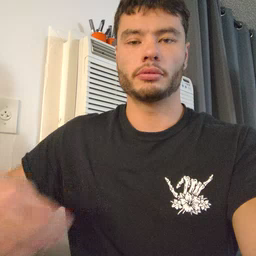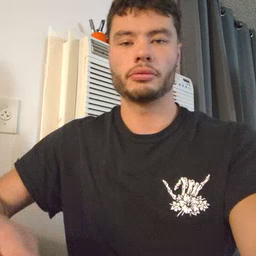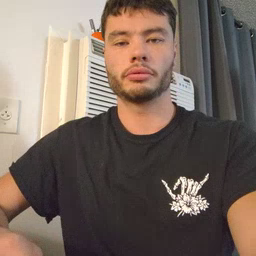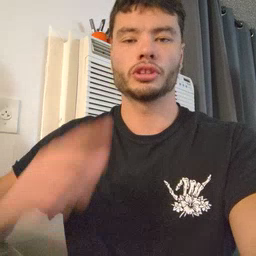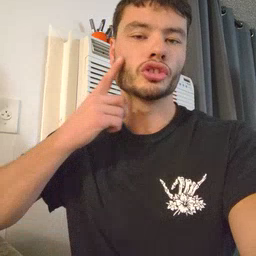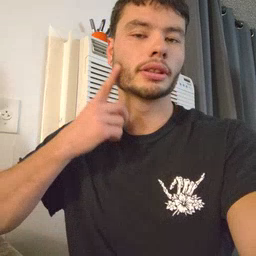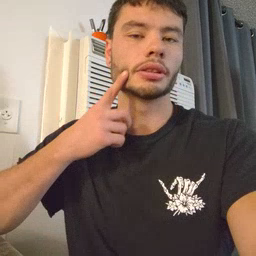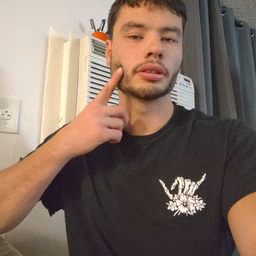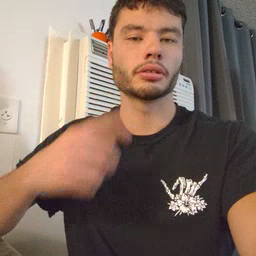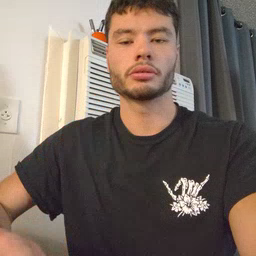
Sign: cheek